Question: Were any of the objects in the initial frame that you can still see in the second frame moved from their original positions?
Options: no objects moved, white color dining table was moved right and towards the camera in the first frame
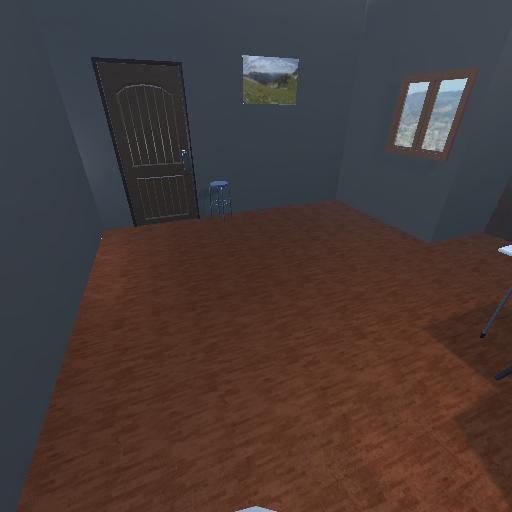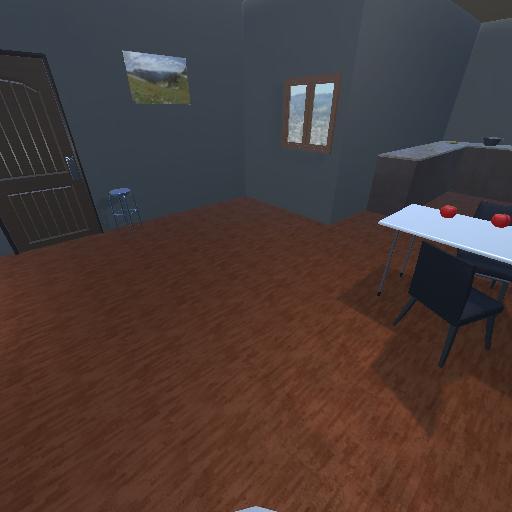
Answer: no objects moved